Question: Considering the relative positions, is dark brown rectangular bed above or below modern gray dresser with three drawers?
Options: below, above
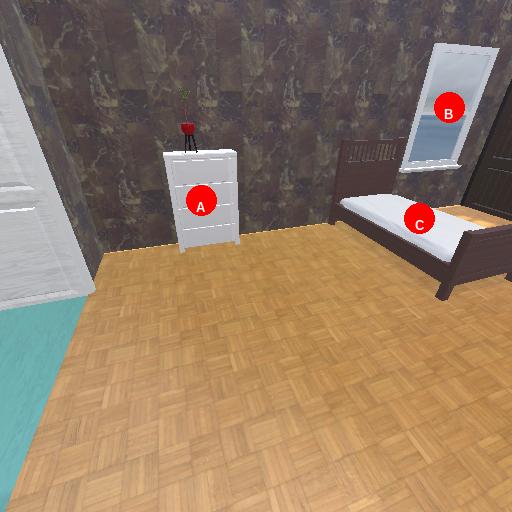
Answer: below